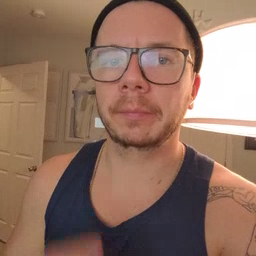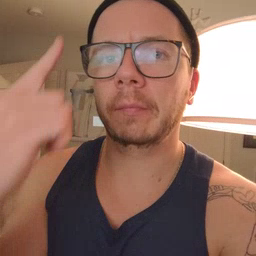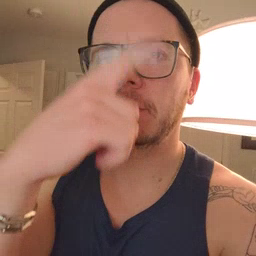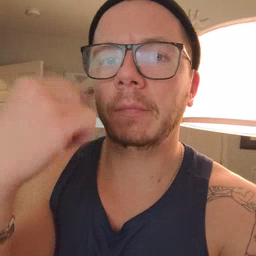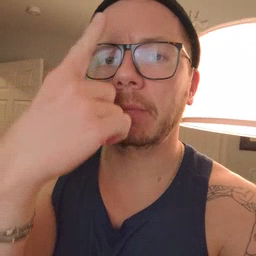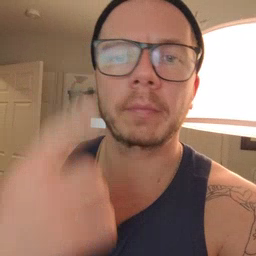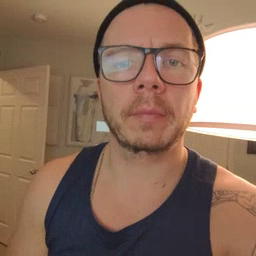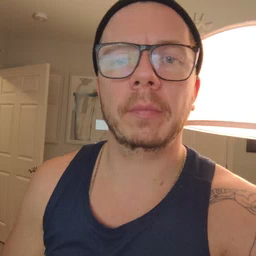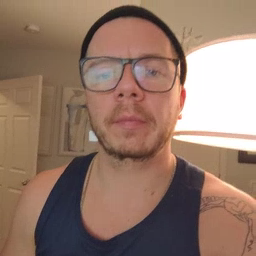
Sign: face